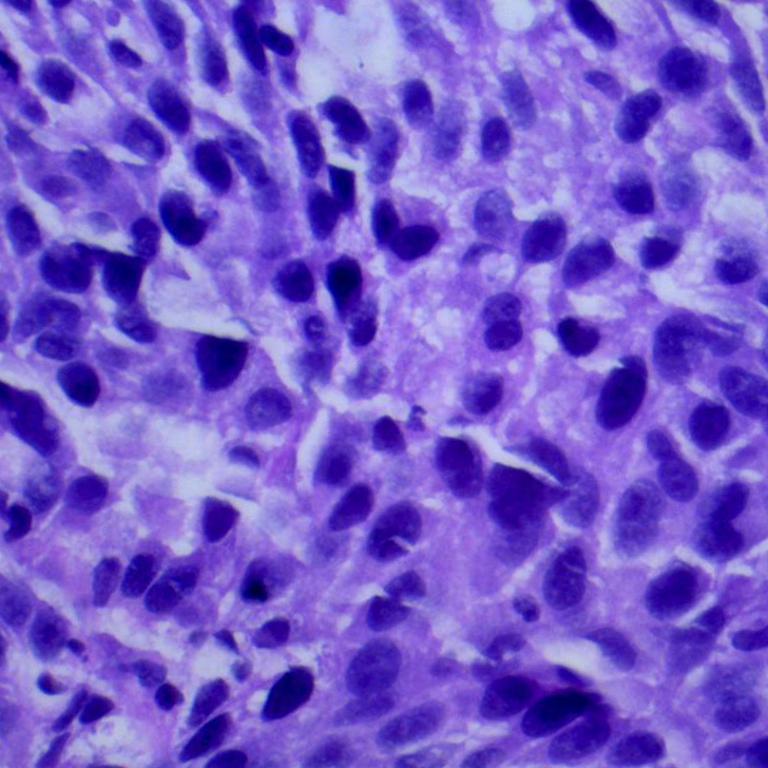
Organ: lung
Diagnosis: squamous carcinomas